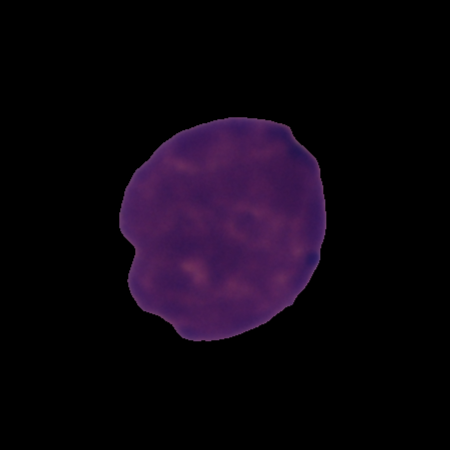
Label: cancer